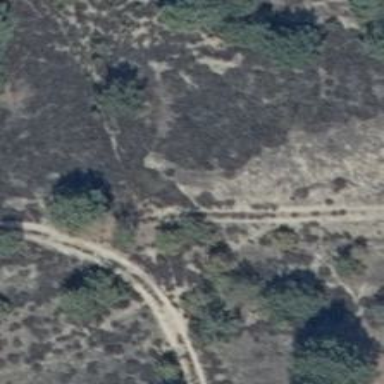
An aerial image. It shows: Sandy path with tracktype of grade4.